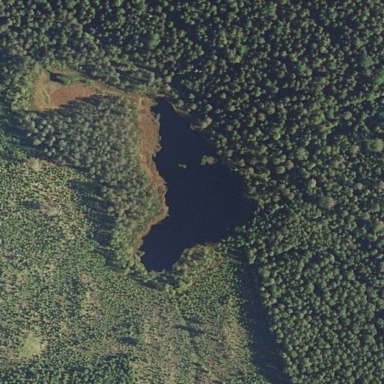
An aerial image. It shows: Lake with natural water.